Question: I have a graph that looks like this:

The code I used to fill the blue area is:
'''
plt.fill_between(x_axis, lower_bound, upper_bound, facecolor='lightblue')
'''
I tried to add similar fills for a range above and below these boundaries which were to be colored yellow, but python only renders the above line. The other two lines look like this:
'''
plt.fill_between(x_axis, upper_bound, plus, facecolor='yellow')
plt.fill_between(x_axis, lower_bound, upper_bound, facecolor='lightblue')
plt.fill_between(x_axis, minus, lower_bound, facecolor='yellow')
'''
What am I doing wrong?
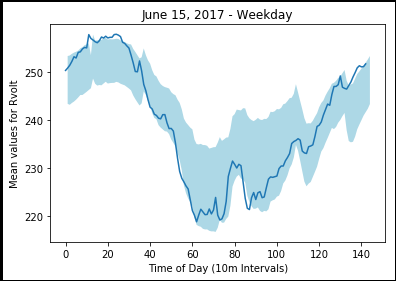
Answer: I'm not sure how "plus" and "minus" look like but, in case they indicate the widths of the yellow bands, did you try the following?
'''
plt.fill_between(x_axis, upper_bound, upper_bound + plus, facecolor='yellow')
plt.fill_between(x_axis, lower_bound, upper_bound, facecolor='lightblue')
plt.fill_between(x_axis, lower_bound - minus, lower_bound, facecolor='yellow')
'''
In particular, make sure that the lower bounds are smaller than the upper bounds.